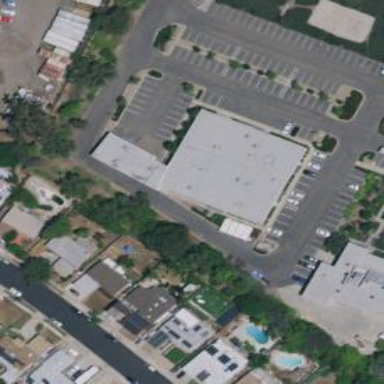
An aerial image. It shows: Office building.